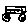
Label: car